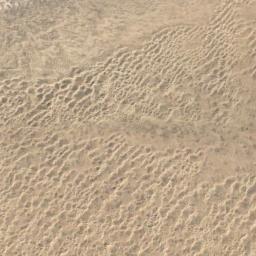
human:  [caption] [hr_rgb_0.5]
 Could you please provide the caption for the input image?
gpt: The desert has yellow sand and some small trellis dunes .

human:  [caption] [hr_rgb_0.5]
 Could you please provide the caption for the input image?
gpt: The white desert is full of sparse plants .

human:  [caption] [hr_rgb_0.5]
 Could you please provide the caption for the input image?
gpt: This is a yellow desert with wavy stripes with fish scale texture .

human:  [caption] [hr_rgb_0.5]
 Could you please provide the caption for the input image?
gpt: This orange desert has some parallel lines .

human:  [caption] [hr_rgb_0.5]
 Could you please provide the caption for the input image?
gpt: A yellow desert with many dunes .